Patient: sex M, age 65
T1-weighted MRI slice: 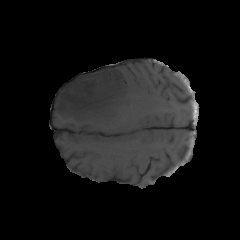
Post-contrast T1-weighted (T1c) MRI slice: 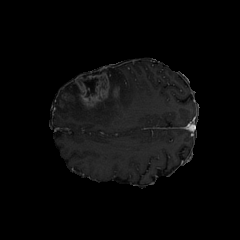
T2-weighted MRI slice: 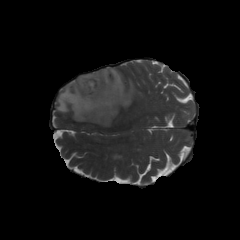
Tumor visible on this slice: yes
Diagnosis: Glioblastoma, IDH-wildtype
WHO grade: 4